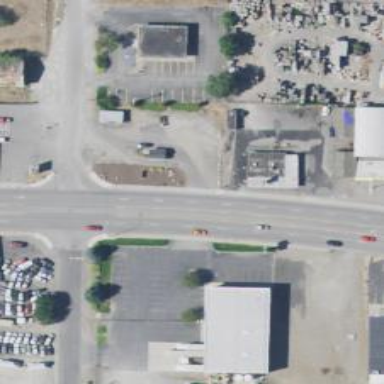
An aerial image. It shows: Asphalt road with primary designation. There is sidewalk on the left side.